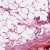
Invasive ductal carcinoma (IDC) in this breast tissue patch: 0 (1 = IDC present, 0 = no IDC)